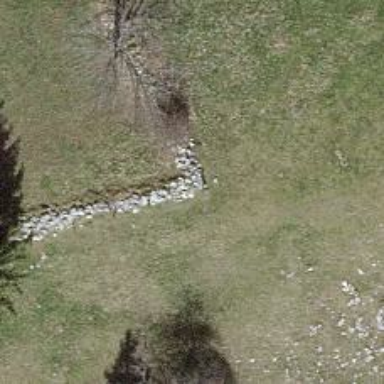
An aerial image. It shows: Dry stone wall barrier.